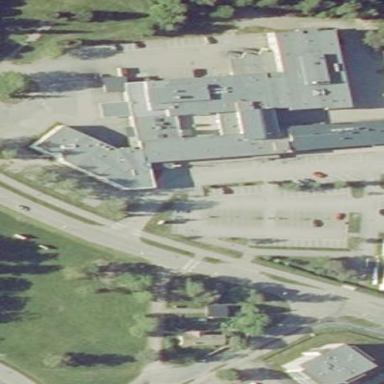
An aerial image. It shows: Hospital building.